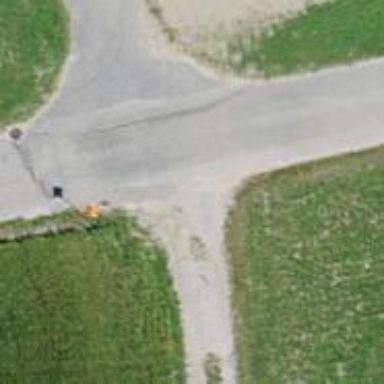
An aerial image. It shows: Aerial marker on pole.